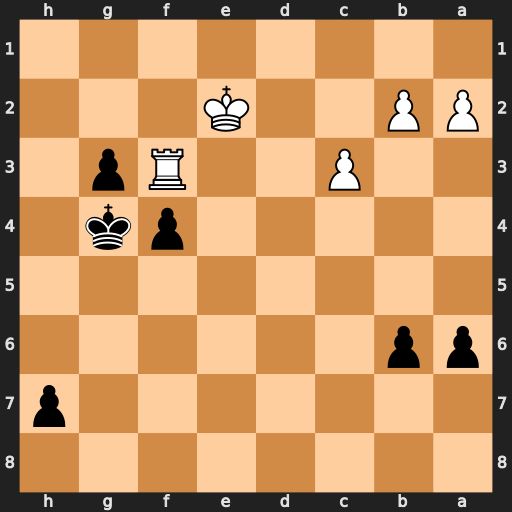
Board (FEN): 8/7p/pp6/8/5pk1/2P2Rp1/PP2K3/8
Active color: b
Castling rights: -
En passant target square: -
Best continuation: g2 Rxf4+ Kxf4